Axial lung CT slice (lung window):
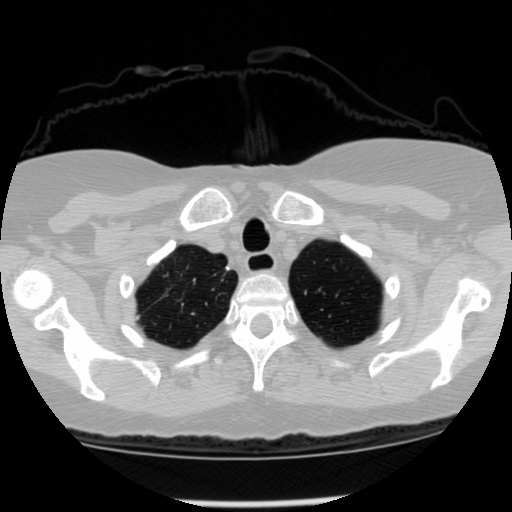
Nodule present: no